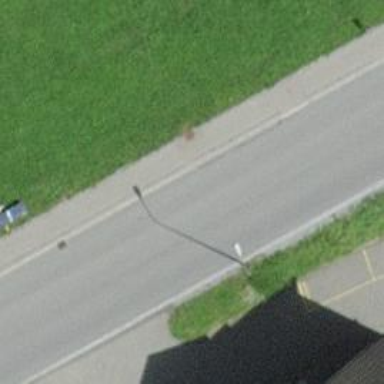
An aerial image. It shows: Secondary road with separate asphalt sidewalks.